Aerial crown-view tile of a tropical tree (Barro Colorado Island, Panama), acquired 20241216:
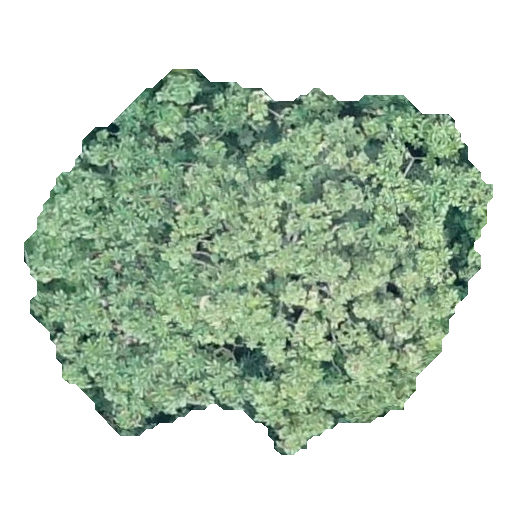
Species: Cecropia insignis
GBIF accepted scientific name: Cecropia insignis
Crown area: 187.137 m²